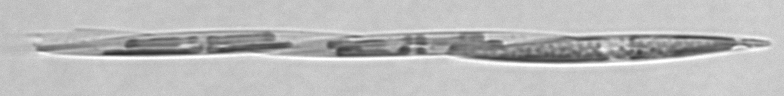
Label: Pseudo-nitzschia